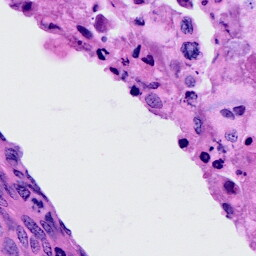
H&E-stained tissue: Cervix